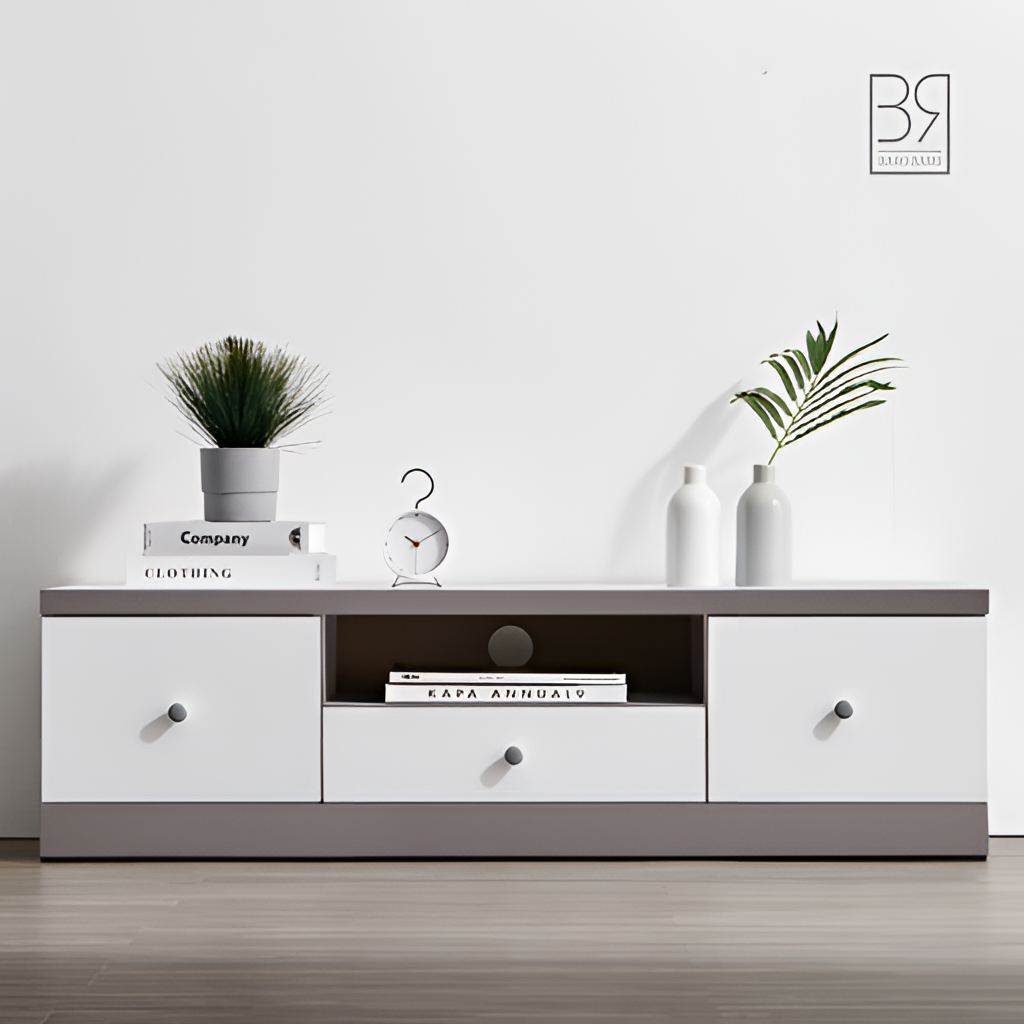
wood media console, living room, minimalist, paint wallpaper, with solid pattern, gray wood flooring, with plank pattern